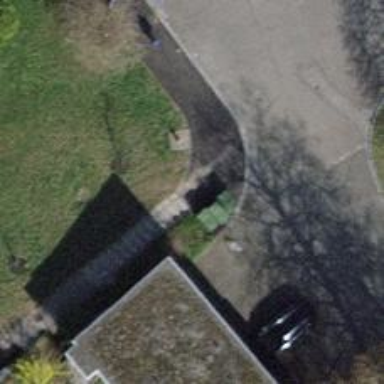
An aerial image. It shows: Steps with asphalt surface.